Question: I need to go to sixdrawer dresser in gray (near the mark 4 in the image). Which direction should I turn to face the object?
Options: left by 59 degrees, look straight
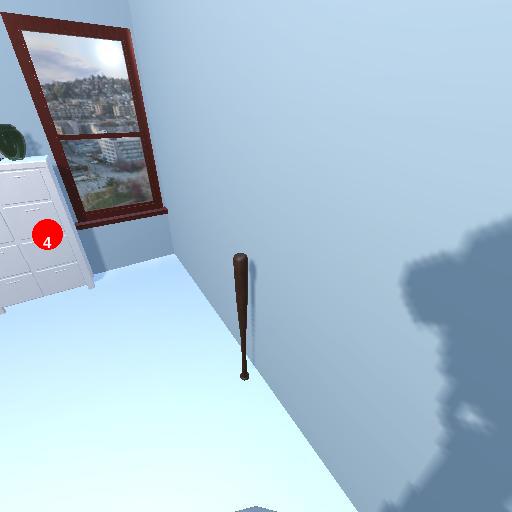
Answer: left by 59 degrees